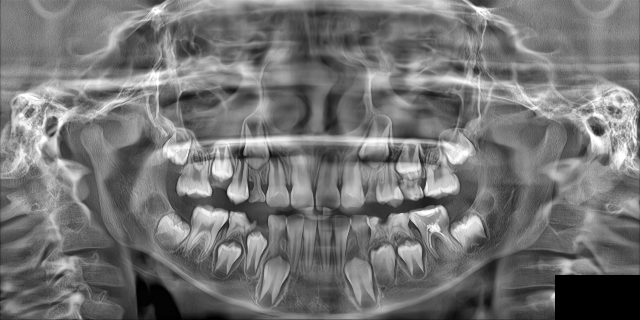
child